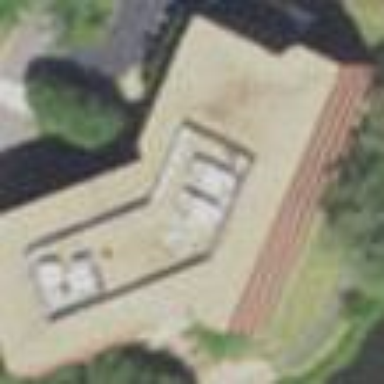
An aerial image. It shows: Commercial building.